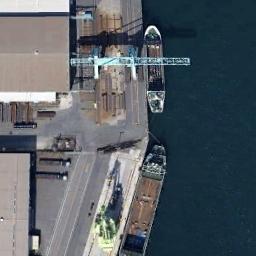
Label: ship